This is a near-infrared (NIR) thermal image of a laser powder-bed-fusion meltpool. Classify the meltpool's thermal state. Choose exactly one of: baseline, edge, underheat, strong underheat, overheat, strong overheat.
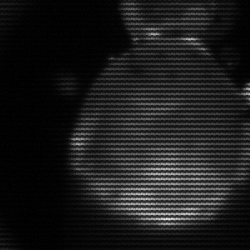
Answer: edge